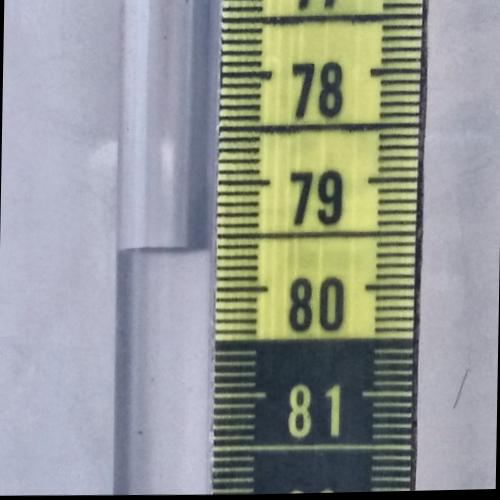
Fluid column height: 79.6 cm